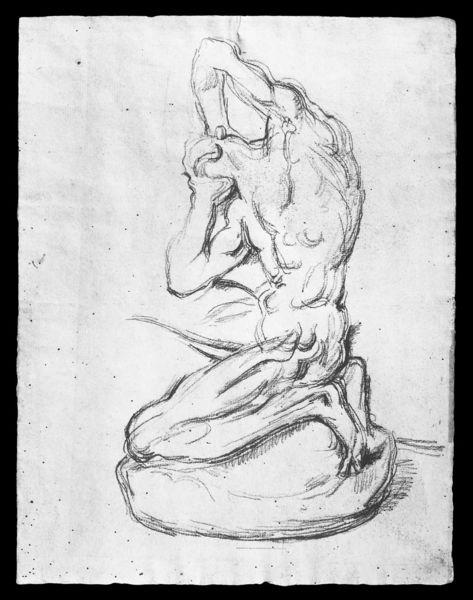
Titel: nach l’Ecorché
Künstler: Paul Cézanne
Institution: New York, Jon Nicolas Streep
Schlagwörter: akt, felsen, fuß, kopf, körper, mann, nackt, weiß, cezanne, ohr, schwarz, skizze, zeichnung, arm, arme, halten, sockel, stein, trauer, hände, sitzend, skulptur, statue, bein, füße, studie, linien, kissen, muskeln, knie, zehen, muskulös, barfuss, tusche, buch, schraffur, greifen, illustration, schwarzweiß, knien, bleistift, entwurf, bleistiftzeichnung, verzweiflung, paul cezanne, qual, schmerz, knieend, kniend, brustkorb, verdreht, muskulatur, ringen, adonis, verzerrt, hockend, musekln, verrenkt, baine, muskelmann, definiert, kopfweh, écroché, ellbogen#